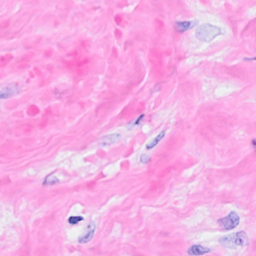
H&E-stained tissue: Breast